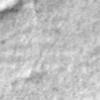
Label: no_change